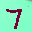
Label: 7